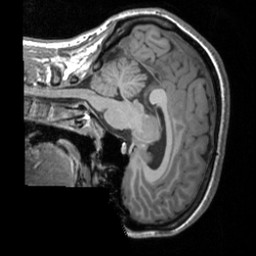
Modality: T1w
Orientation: sagittal
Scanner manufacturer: siemens
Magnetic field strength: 3 T
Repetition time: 1.9 s
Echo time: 0.00226 s